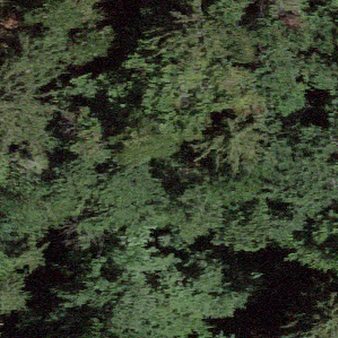
Label: other